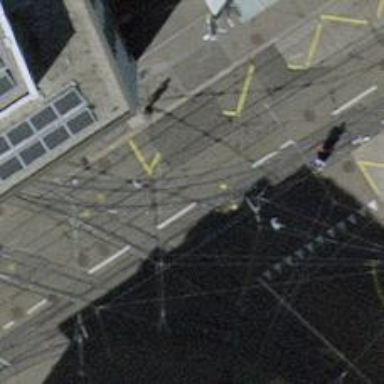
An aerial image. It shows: Tertiary road with asphalt surface. There is separate sidewalk along the road. The road has embedded tram rails and trolley wires.